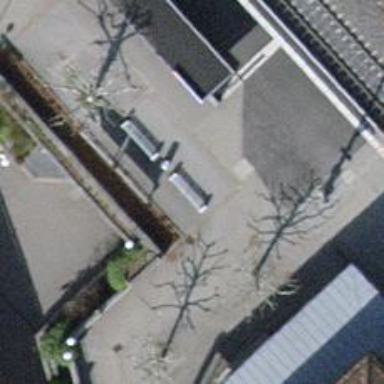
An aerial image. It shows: White bench.